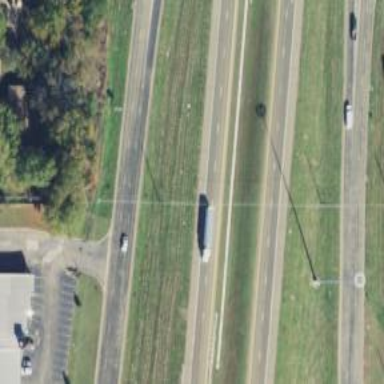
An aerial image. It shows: Secondary road with frontage road.